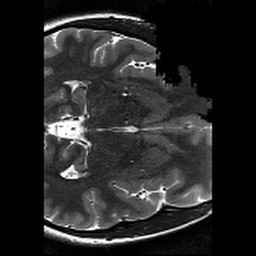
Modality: T2w
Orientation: axial